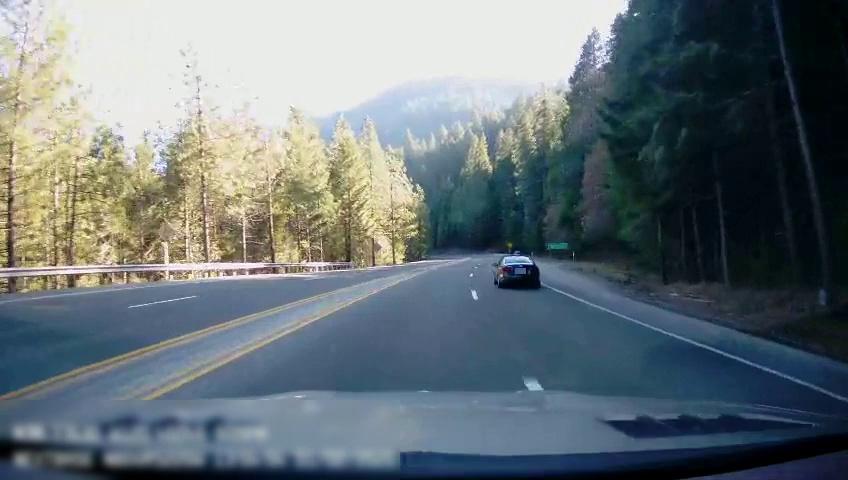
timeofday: Day
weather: Sunny
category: Drivable Space
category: Vehicles | Car
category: Lanes | Opposite Lane
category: Lanes | Alternate Lane
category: Lanes | Current Lane
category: Lanes | Opposite Lane
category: Lanes | Current Lane
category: Lanes | Alternate Lane
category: Lanes | Opposite Lane
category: Lanes | Opposite Lane
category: Traffic | Signs